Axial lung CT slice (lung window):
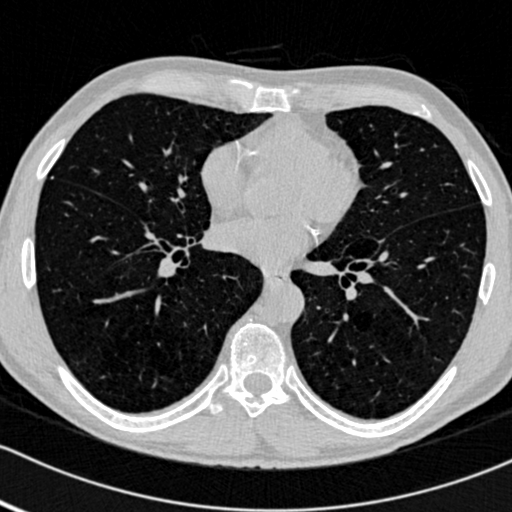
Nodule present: no